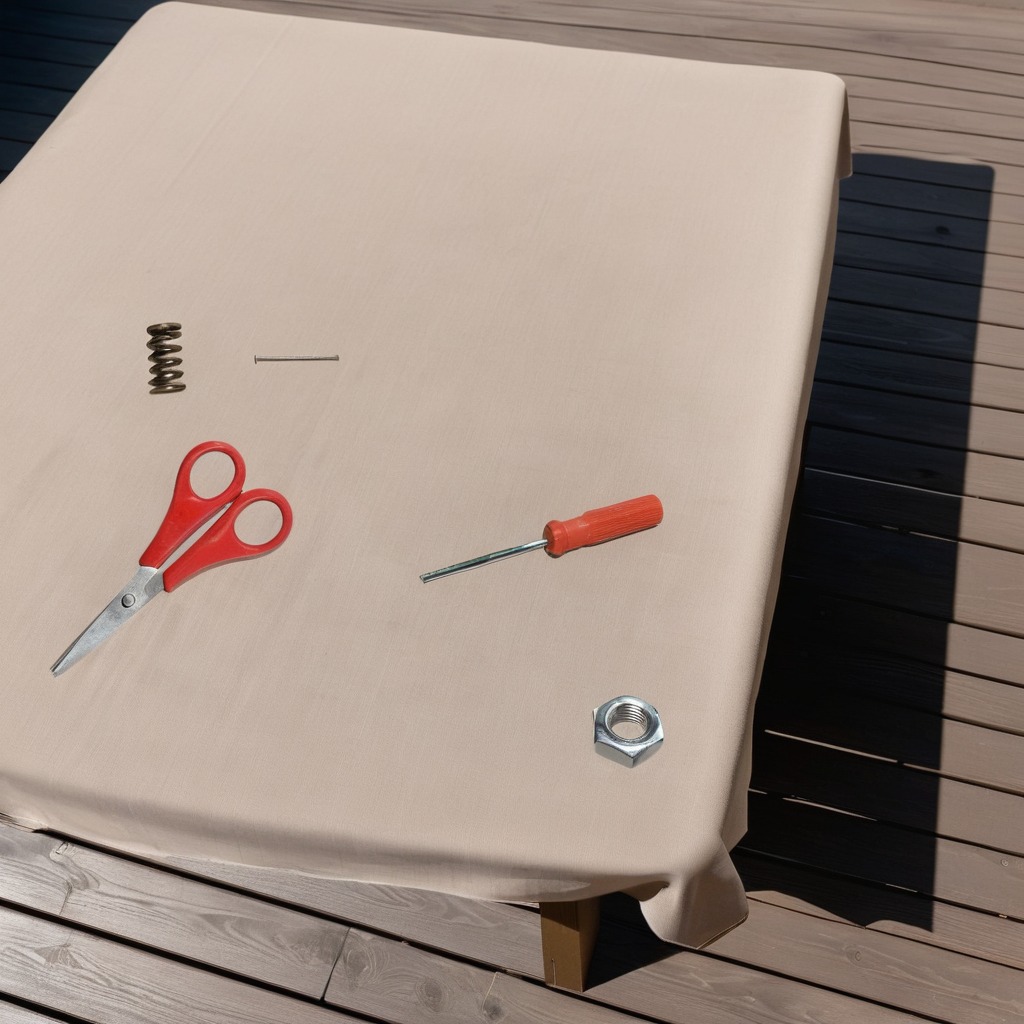
A coiled metal spring, a screwdriver, a metal nut, and a pair of scissors are lying on a wooden table in an outdoor workshop during daytime bright natural light soft shadows worn but beneath the cloth.